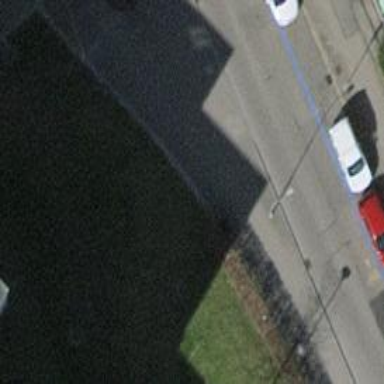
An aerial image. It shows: Bollard barrier.